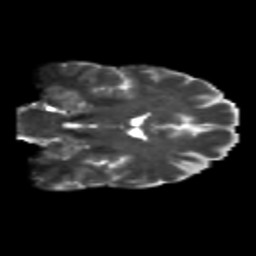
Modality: T2w
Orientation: coronal
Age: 38
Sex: male
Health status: healthy
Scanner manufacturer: siemens
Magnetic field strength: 3 T
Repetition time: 10.8 s
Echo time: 0.082 s